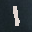
Label: 1